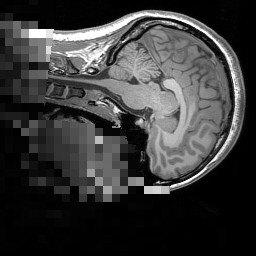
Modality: T1w
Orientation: sagittal
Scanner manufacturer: siemens
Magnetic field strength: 3 T
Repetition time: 1.5 s
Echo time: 0.00291 s